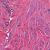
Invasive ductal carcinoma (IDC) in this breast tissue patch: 0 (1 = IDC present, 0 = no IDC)